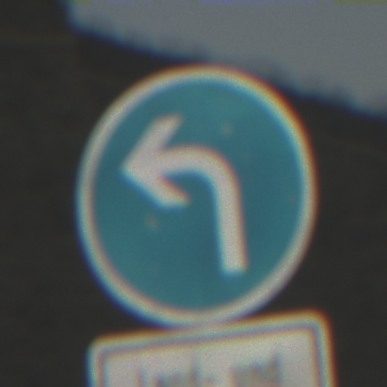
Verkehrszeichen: VorgeschriebeneFahrtrichtungLinks
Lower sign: BesondereFahrzeugeUndTransportgueter8
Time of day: MorningAfternoon
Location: Outdoor (Suburban)
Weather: Clear
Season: NotSpecified
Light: Natural